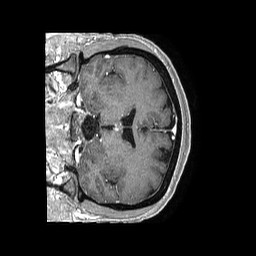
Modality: T1w
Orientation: coronal
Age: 46
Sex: female
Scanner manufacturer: philips
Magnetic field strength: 1.5 T
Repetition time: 0.007662 s
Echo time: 0.003532 s